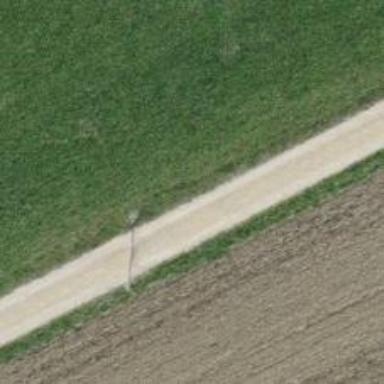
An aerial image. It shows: Track road with grade3 tracktype.